Question: I am looking for some help coding something. We are trying to update a specific "column" of the CSV string that I have.
Here's a screenshot to illustrate my point:

The column "DataRow" has a CSV string that I need to modify. It's easy to locate the first column using CHARINDEX, but I can't seem code to go beyond that. I am trying to update the 3rd value in the string, in case of the first record, would be 'TM - Desert Wind Villas..'.
Does anyone have any suggestions?
Thanks much in advance!
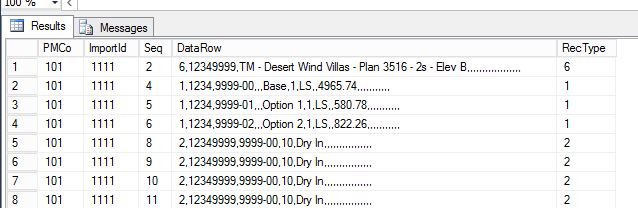
Answer: Before I give you the code, I want to say that
A database is meant to have tables and columns. Using a delimited string violates normal form.
<URL>
Thus, I makes it a-lot harder to manipulating data (D.M.L. ~ UPD, DEL, INS).
With that out of the way, I solved your problem using the following algorithm.
'''
1 - Create and load sample table with data.
2 - Choose a string split function, see article from Aaron Bertrand on choices.
3 - Split the string and store Items by Key, Column number order in a staging table 1
4 - Update the staging table 1. I did it for all column 2's.
However, there could be a where clause to do partial updates.
Also you could use update_flag to identify changed rows.
5 - Repackage the items as a string. I saved this step in staging table 2.
Can leverage update_flag to only packaged changed rows from staging table 1.
6 - Update the original table with new strings.
'''
Here is the sample code for this exercise.
'''
-- Just playing
use tempdb;
-- Drop the sample table
if OBJECT_ID('my_data') > 0
drop table my_data
go
-- Drop stage table 1
if OBJECT_ID('stage1') > 0
drop table stage1
go
-- Drop stage table 2
if OBJECT_ID('stage2') > 0
drop table stage2
go
-- Create sample table
create table my_data
(data_id INT, data_delimited_txt VARCHAR(100));
-- Add data
insert into my_data
values (1, '1,ABC,HZY'),(2, '2,DEF,XYZ'),(3, '3,ABC,MNP');
-- Show the data
select * from my_data;
go
-- http://www.sqlperformance.com/2012/07/t-sql-queries/split-strings
-- String split function, save 2 stage1
select
d.data_id,
row_number() over (partition by d.data_id order by (select 0)) as row_id,
s.item
into
stage1
from
my_data d cross apply
msdb.dbo.SplitStrings_XML(d.data_delimited_txt, ',') as s
GO
-- Update second (col/val) in string
update stage1
set item = 'NEW VALUE'
where row_id = 2
go
-- Get updated string in stage2
select
data_id,
stuff(
(
SELECT ', ' + ISNULL(inner1.item,'')
FROM #stage as inner1
WHERE inner1.data_id = outer1.data_id
FOR XML PATH('')
) , 1, 2, '') as list_txt
into stage2
from stage1 as outer1
group by data_id
go
-- Update original table
update my_data
set data_delimited_txt = list_txt
from my_data m join stage2 s on m.data_id = s.data_id
go
-- Show the data
select * from my_data;
go
'''
I leave enhancements like an update flag (upd_flag) and any step elimination for you to do.
Also, the XML split function depends on valid XML data. A production release of this code should use another split function if that is a concern.
Good luck.